Aerial crown-view tile of a tropical tree (Barro Colorado Island, Panama), acquired 20241112:
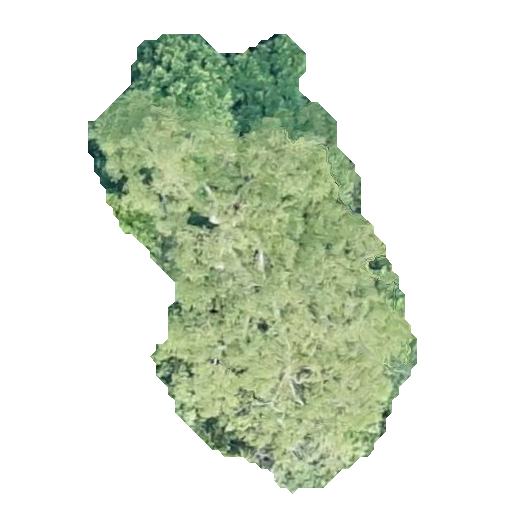
Species: Astronium graveolens
GBIF accepted scientific name: Astronium graveolens
Crown area: 147.472 m²